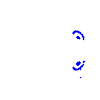
Particle: electron